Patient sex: M
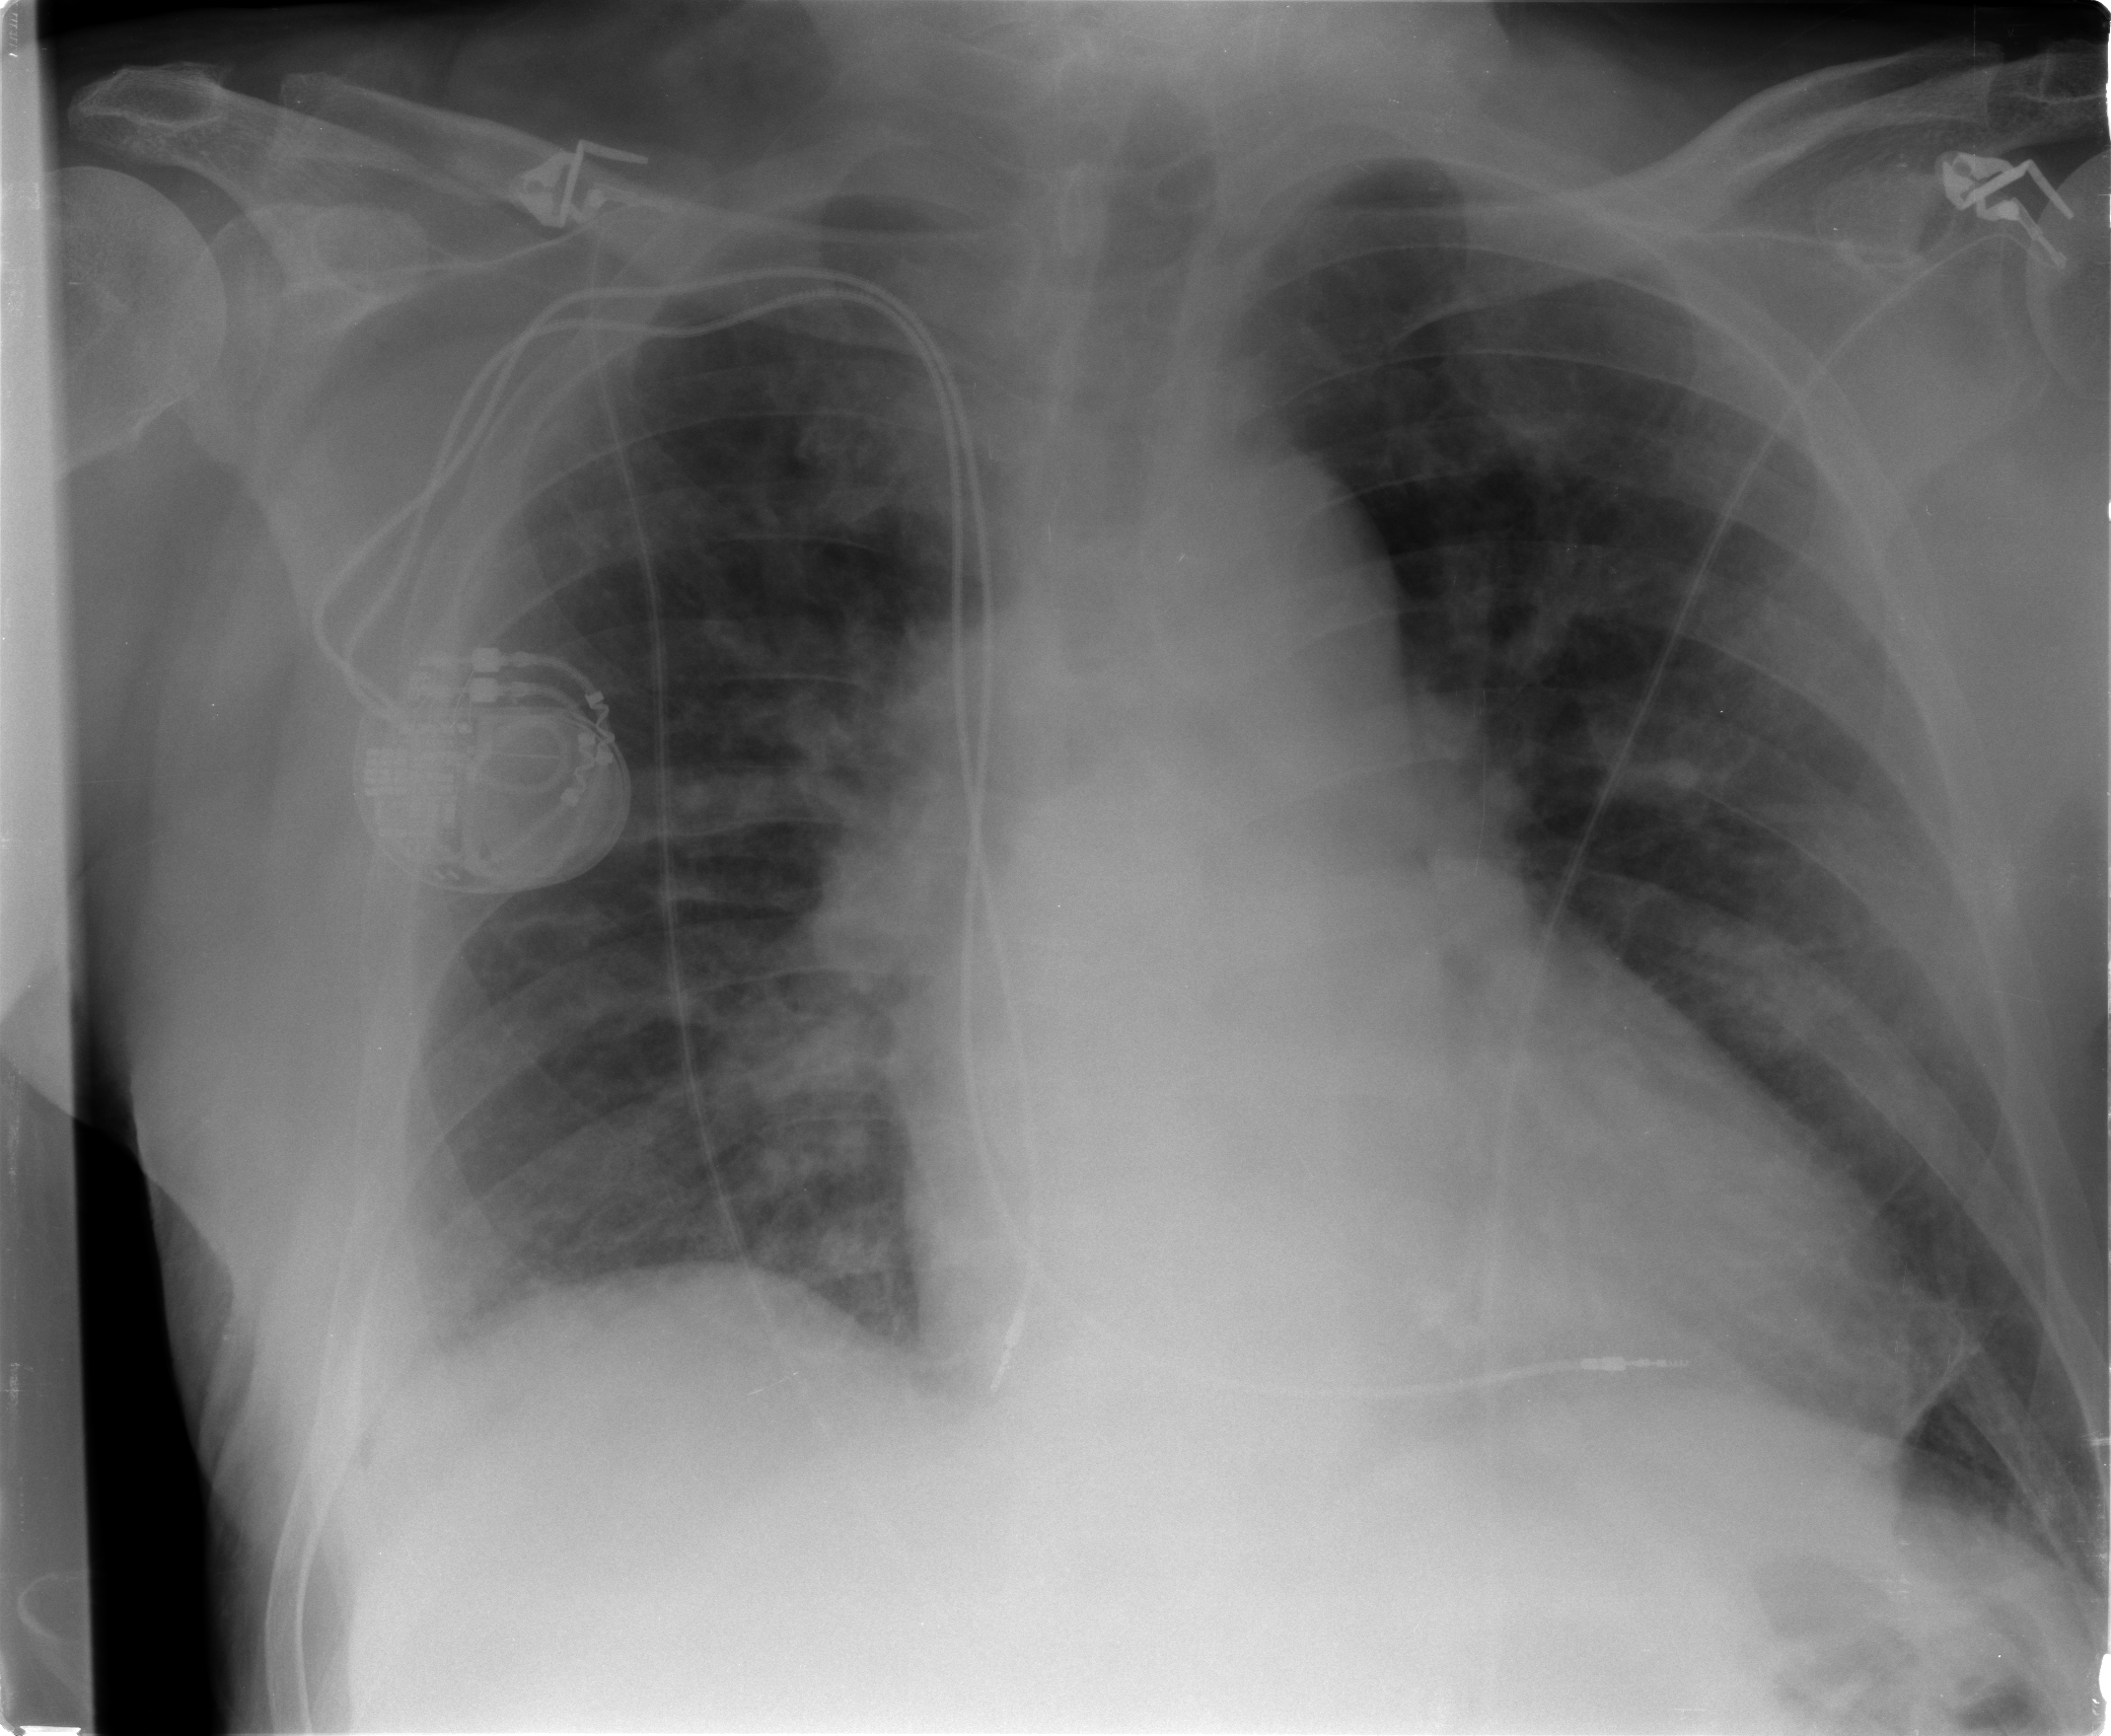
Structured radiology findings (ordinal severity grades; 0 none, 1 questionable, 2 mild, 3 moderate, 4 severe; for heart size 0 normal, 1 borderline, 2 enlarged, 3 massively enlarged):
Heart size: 2
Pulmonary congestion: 2
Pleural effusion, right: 0
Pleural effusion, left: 0
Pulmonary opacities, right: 1
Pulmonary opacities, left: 1
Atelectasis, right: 2
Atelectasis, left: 2